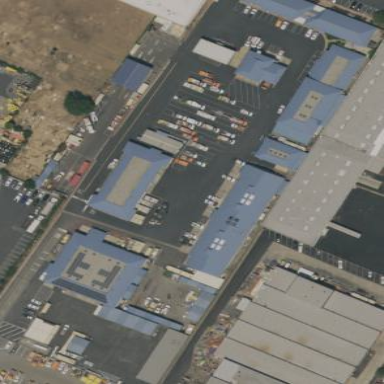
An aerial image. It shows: Industrial area.